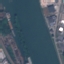
Land use / land cover class: River